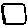
Label: square